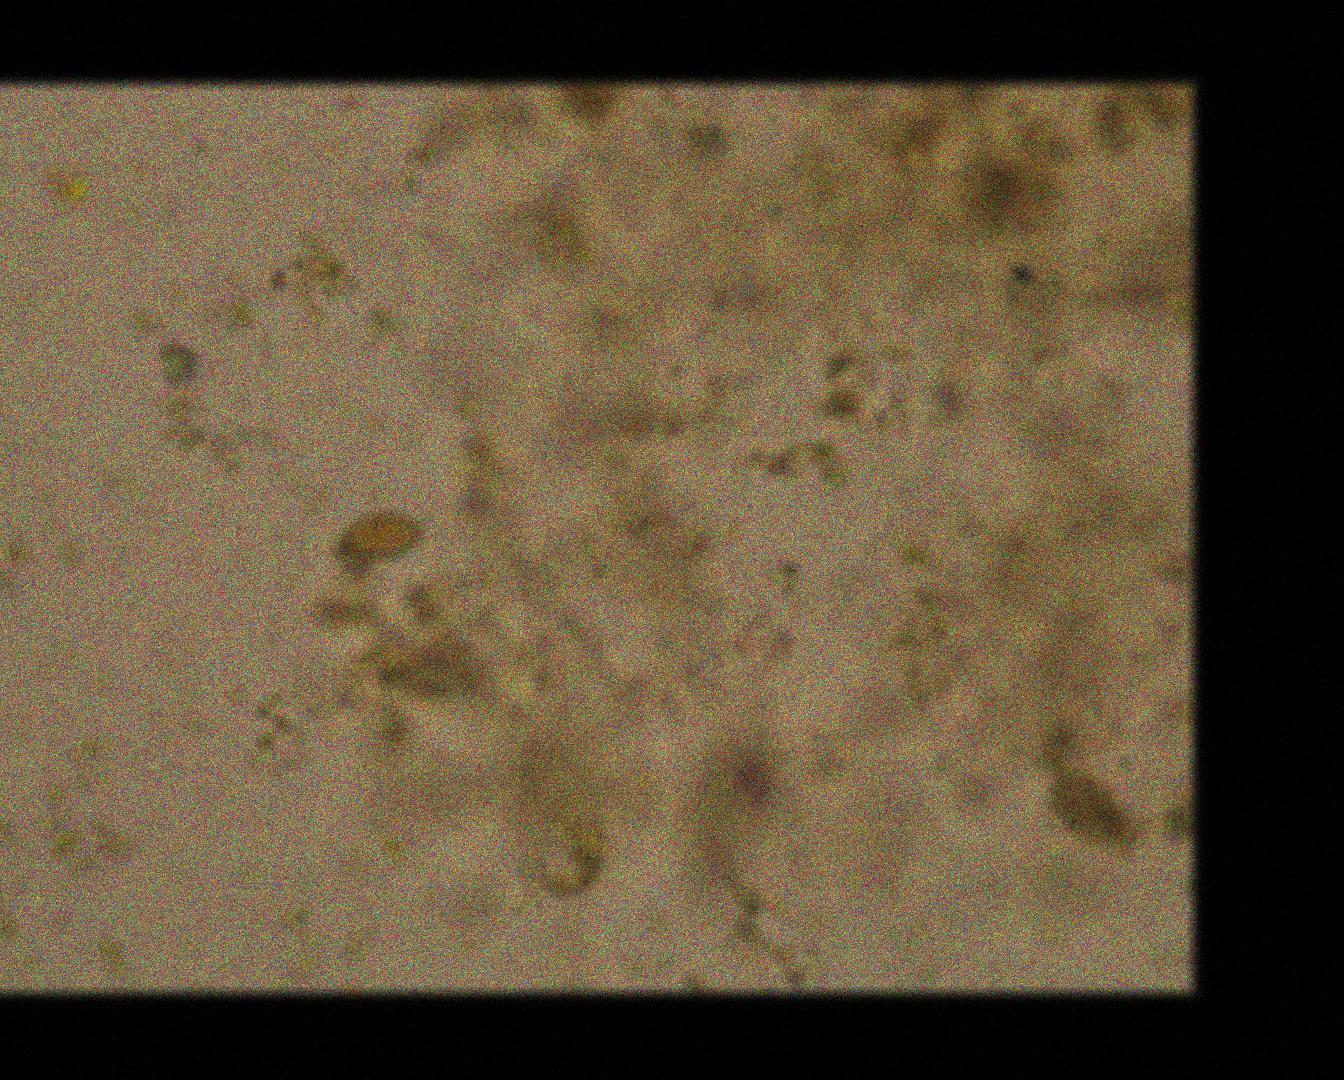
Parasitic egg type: Opisthorchis viverrine